Question: Im Designing A Sidebar Menu : <URL>
I need To Make it Like This : <URL>

Here is My Used Code:
'''
.categories li.active a {
color: #AC1735;
border-left: 3px solid #AC1735;
font-weight:bolder
}
.categories li a {
padding-left:20px !important;
padding-right:20px !important;
}
/*CATEGORIES*/
.categories {
padding:0 !important;
}
.categories li {
float:left;
display:block;
width:100%;
font-size:15px;
font-weight:600;
padding:0 !important;
}
.categories li:last-child {
border-bottom:none;
}
.categories li a {
float:left;
display:block;
width:100%;
color:#AC1735;
position:relative;
padding:15px 50px 15px 20px;
font-weight:bolder;
font-family:"Segoe UI", Frutiger, "Frutiger Linotype", "Dejavu Sans", "Helvetica Neue", Arial, sans-serif;
}
.categories li a:hover {
color: #D52347;
border-left: 3px solid #AC1735;
font-weight:bolder
}
.categories li.active a {
color: #AC1735;
border-left: 3px solid #AC1735;
font-weight:bolder
}
.categories.right a {
padding-right:20px;
}
.categories.right a:before {
left:20px;
right:auto;
background-position:-161px 0;
}
'''
'''
<ul class="categories right">
<li class="active"><a href="#">All recipes</a></li>
<li><a href="#">Tips and Tricks</a></li>
<li><a href="#">Events</a></li>
<li><a href="#">Inspiration</a></li>
<li><a href="#">Category name</a></li>
<li><a href="#">Lorem ipsum</a></li>
<li><a href="#">Dolor</a></li>
<li><a href="#">Sit amet</a></li>
</ul>
'''
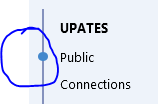
Answer: try pseudo element ':after' or ':before' <URL>
'''
.categories li a:hover{color: #D52347;
position: relative;
border-left: 3px solid #AC1735; font-weight:bolder}
.categories li a:hover:before{
content: "";
position: absolute;
top:20px;
left: -6px;
width: 10px;
height: 10px;
border-radius: 100%;
background: #AC1735;
}
'''